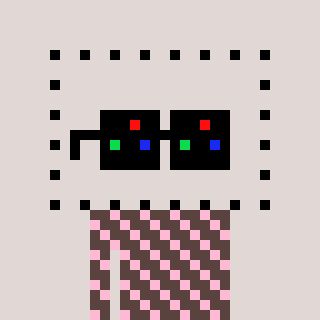
a pixel art character with square black sunglasses, a void-shaped head and a darkbrown-colored body on a warm background